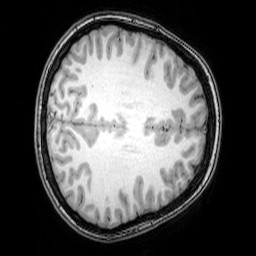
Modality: T1w
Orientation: axial
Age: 22
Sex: female
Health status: healthy
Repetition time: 0.081 s
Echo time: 0.037 s